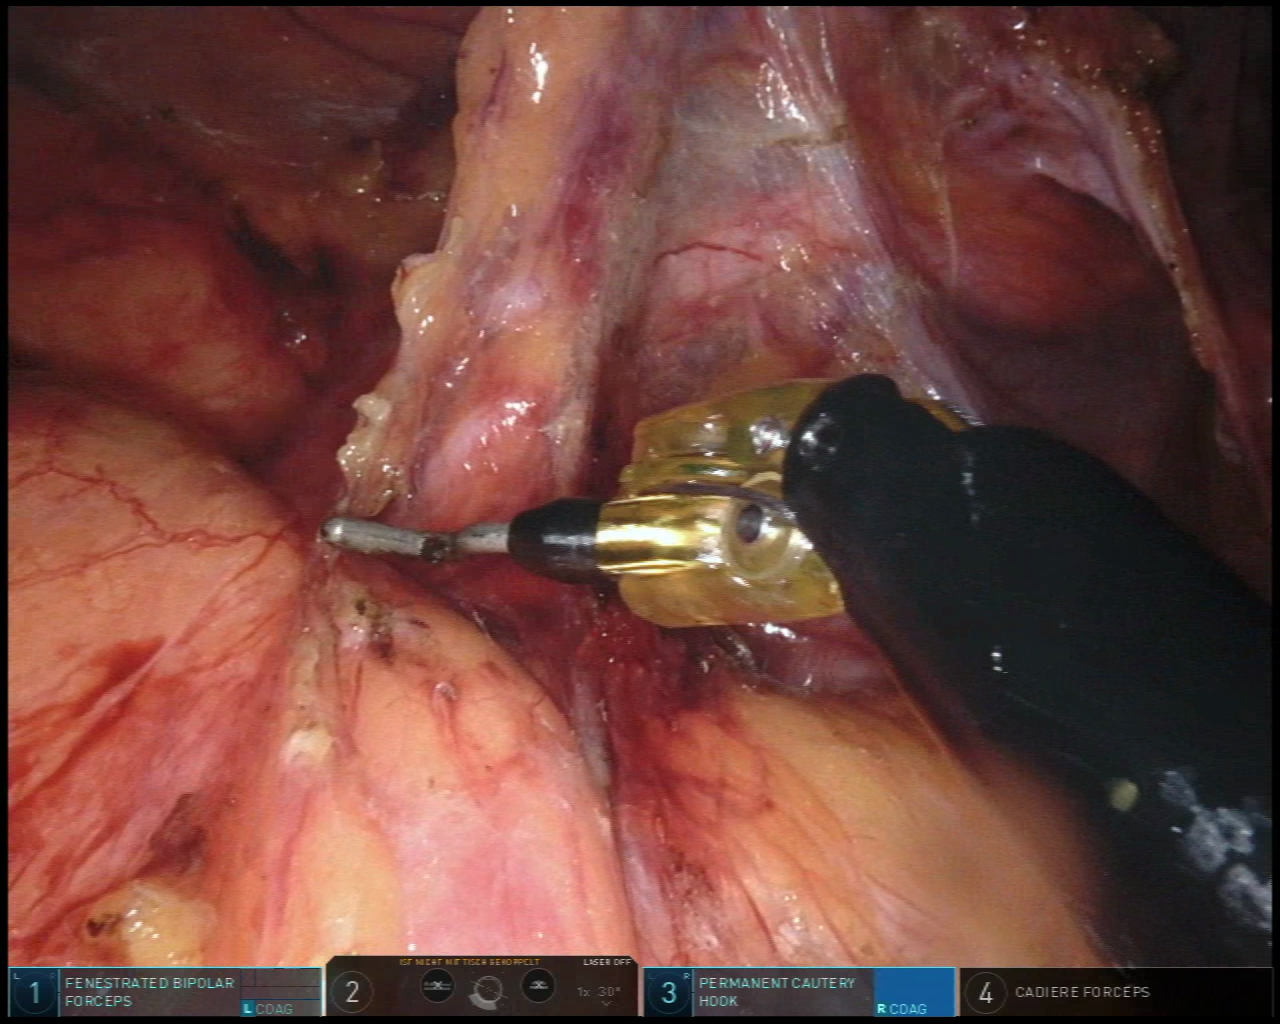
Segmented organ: ureter
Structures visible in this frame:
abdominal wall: yes
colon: no
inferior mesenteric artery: no
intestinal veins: no
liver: no
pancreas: no
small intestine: no
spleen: no
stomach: no
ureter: yes
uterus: no
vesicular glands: no